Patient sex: F
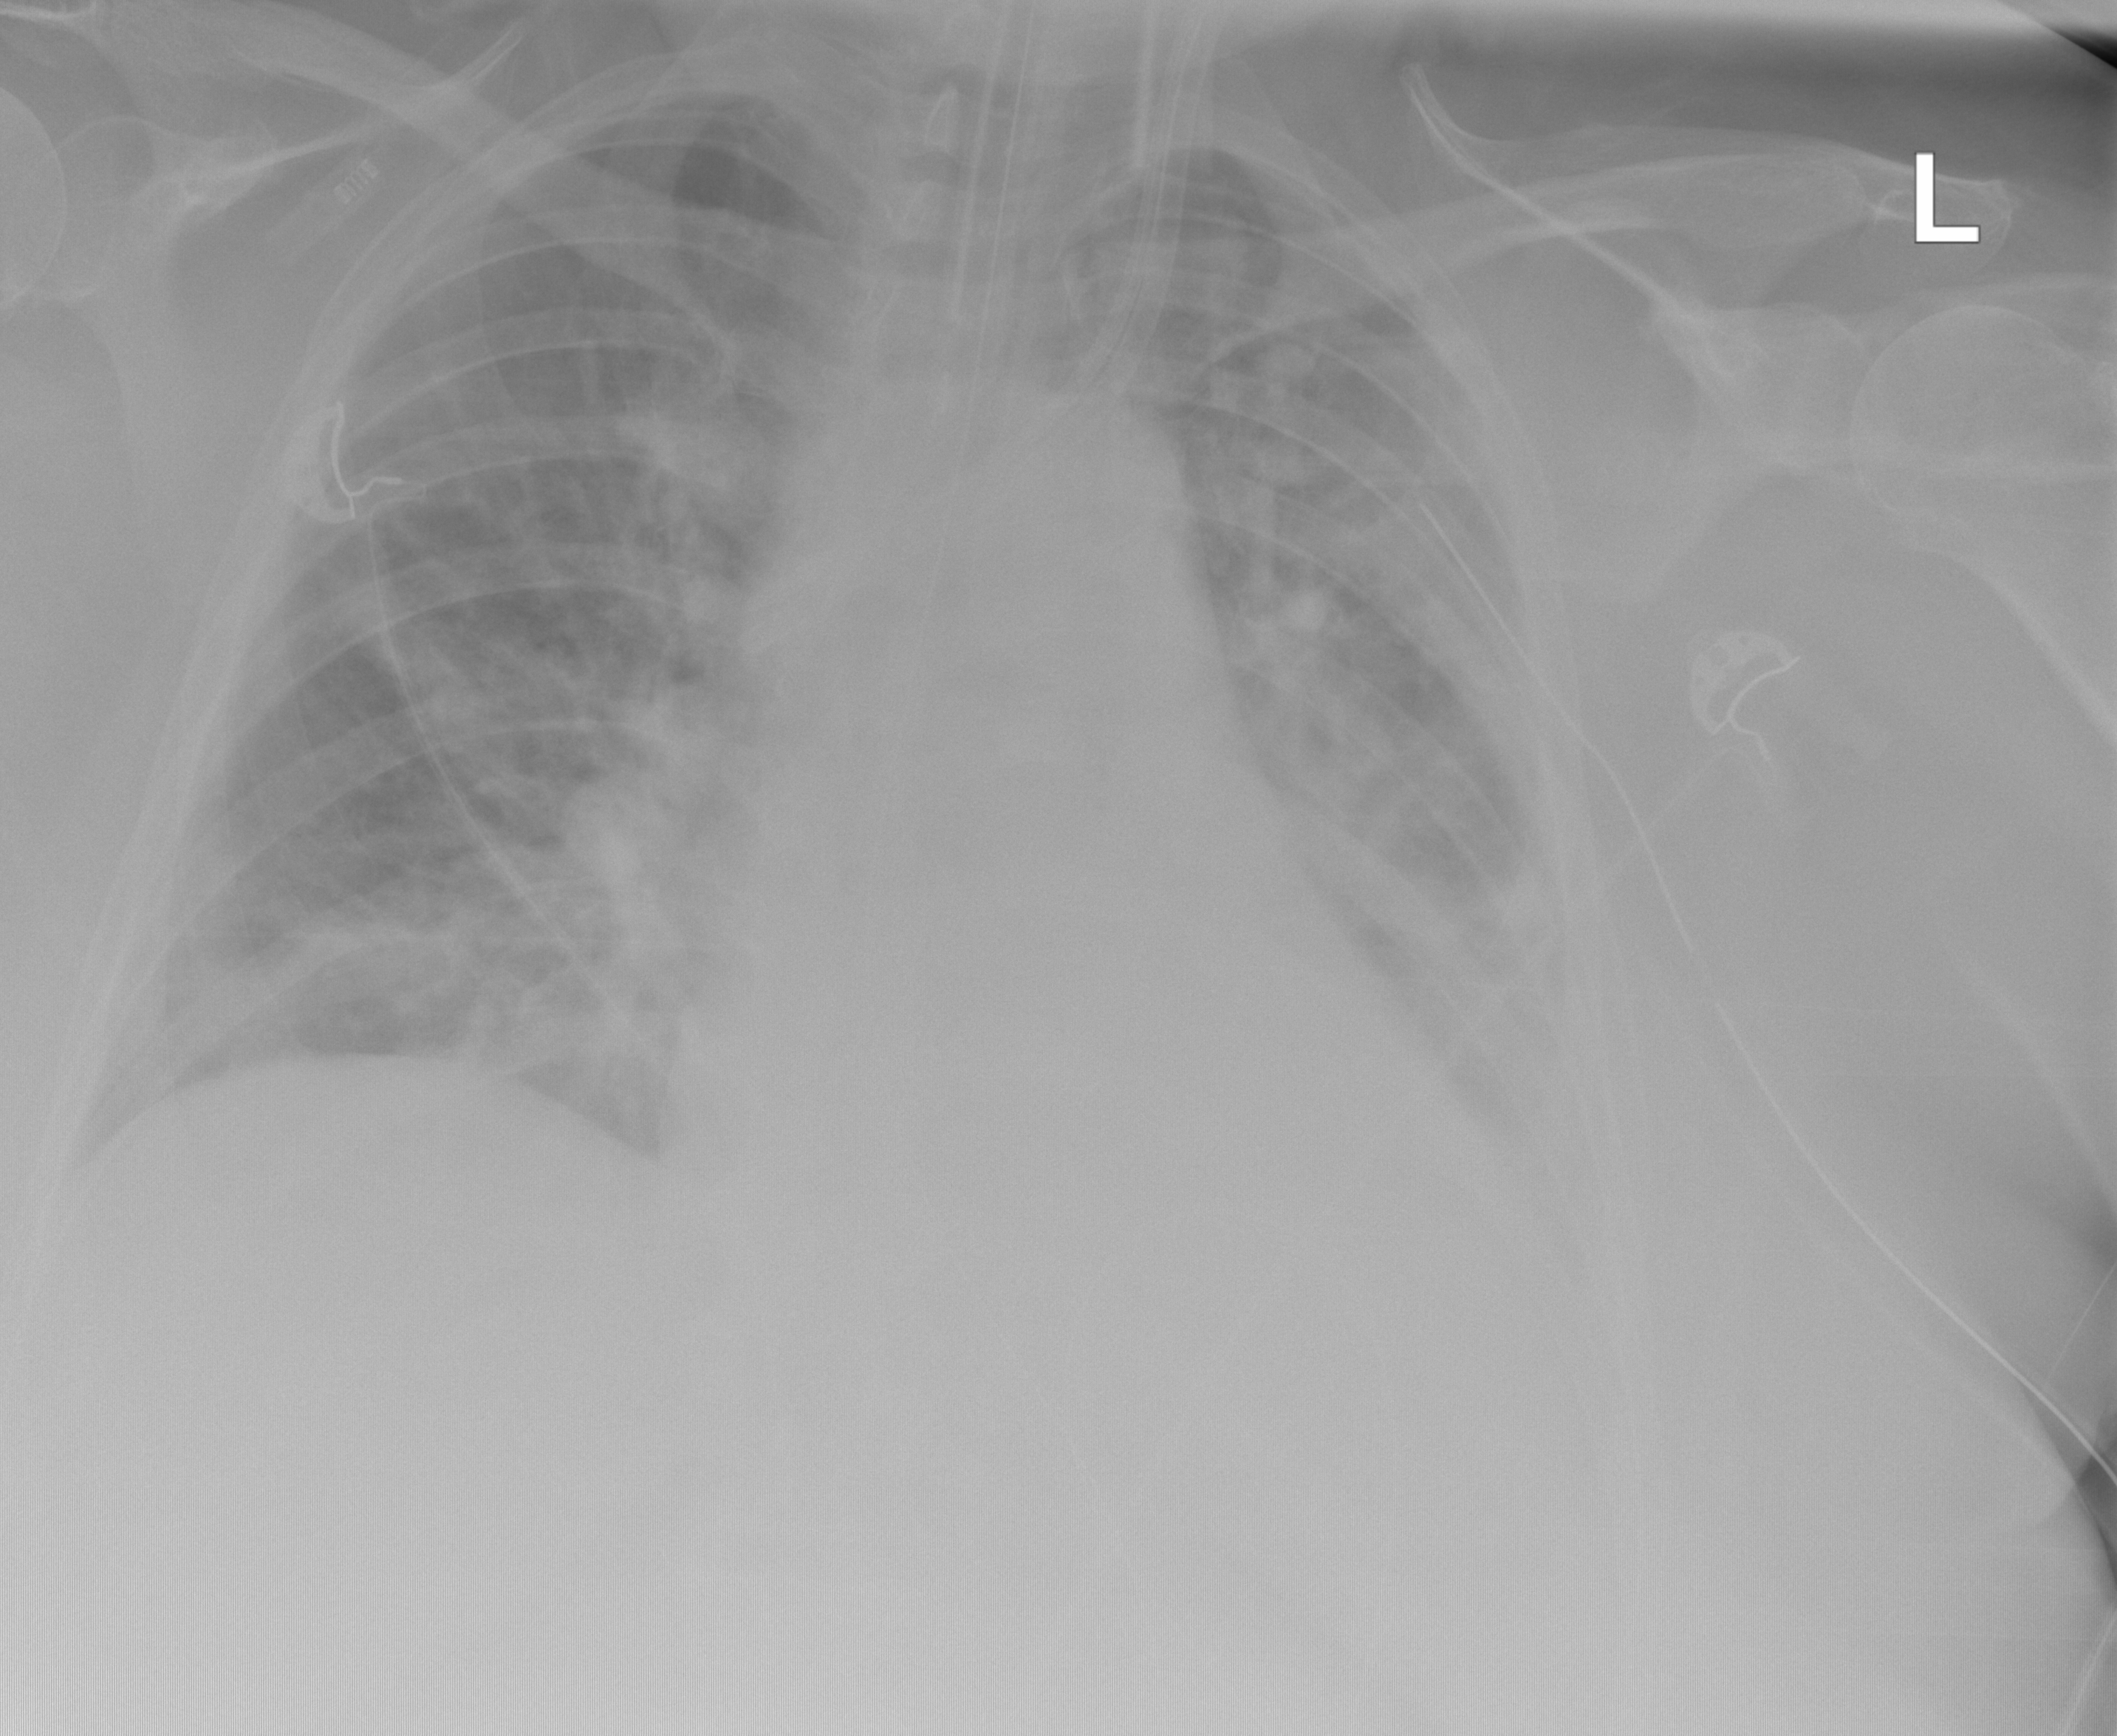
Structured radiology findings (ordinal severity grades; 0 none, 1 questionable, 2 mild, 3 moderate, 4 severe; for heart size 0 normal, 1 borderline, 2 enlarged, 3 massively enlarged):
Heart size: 2
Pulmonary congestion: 2
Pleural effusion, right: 0
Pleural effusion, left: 2
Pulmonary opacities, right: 0
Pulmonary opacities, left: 0
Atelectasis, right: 0
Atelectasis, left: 2